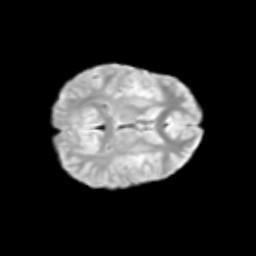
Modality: T2w
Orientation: axial
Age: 10
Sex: female
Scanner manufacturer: siemens
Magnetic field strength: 3 T
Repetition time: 3.8 s
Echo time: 0.07 s